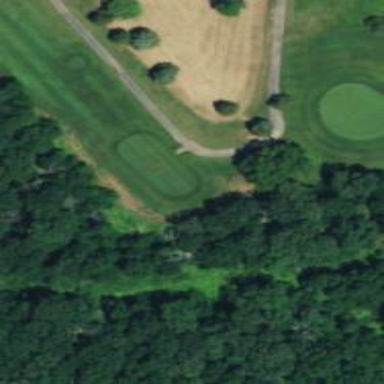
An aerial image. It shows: Pathway for golfing.